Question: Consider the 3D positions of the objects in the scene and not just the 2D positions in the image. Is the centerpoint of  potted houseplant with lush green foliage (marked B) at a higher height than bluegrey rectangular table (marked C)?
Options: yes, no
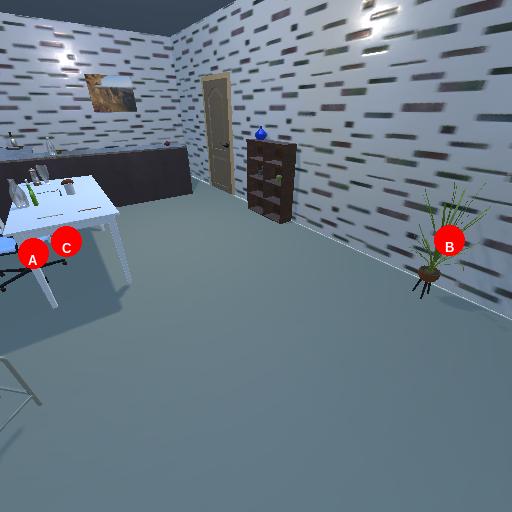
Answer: yes